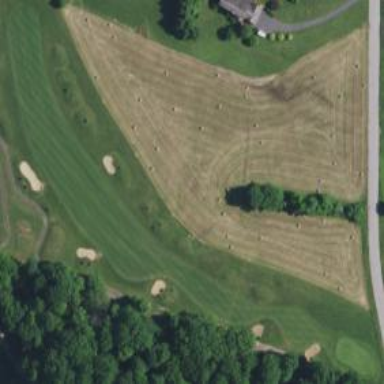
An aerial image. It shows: Grassy area designated as golf fairway.